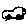
Label: car